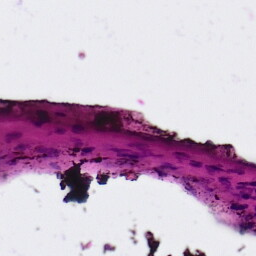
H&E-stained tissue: Ovarian